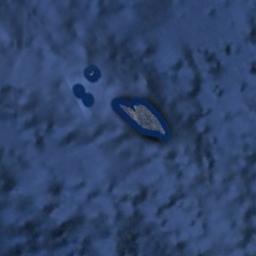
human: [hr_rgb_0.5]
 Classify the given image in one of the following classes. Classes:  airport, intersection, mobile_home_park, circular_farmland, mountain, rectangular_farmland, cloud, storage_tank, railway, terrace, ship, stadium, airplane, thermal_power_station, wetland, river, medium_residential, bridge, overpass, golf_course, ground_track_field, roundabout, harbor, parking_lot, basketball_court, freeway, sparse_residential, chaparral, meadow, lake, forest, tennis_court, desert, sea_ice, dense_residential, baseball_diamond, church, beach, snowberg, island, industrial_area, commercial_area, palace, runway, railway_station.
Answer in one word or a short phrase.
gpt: island